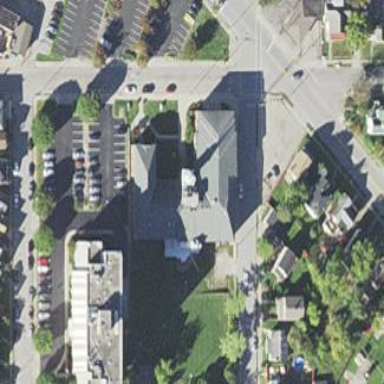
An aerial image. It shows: Place of worship located within school building.